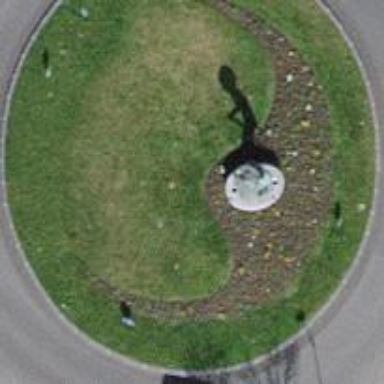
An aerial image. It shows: Statue is seen in the image.